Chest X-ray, AP view. Patient: 57 years old, sex F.
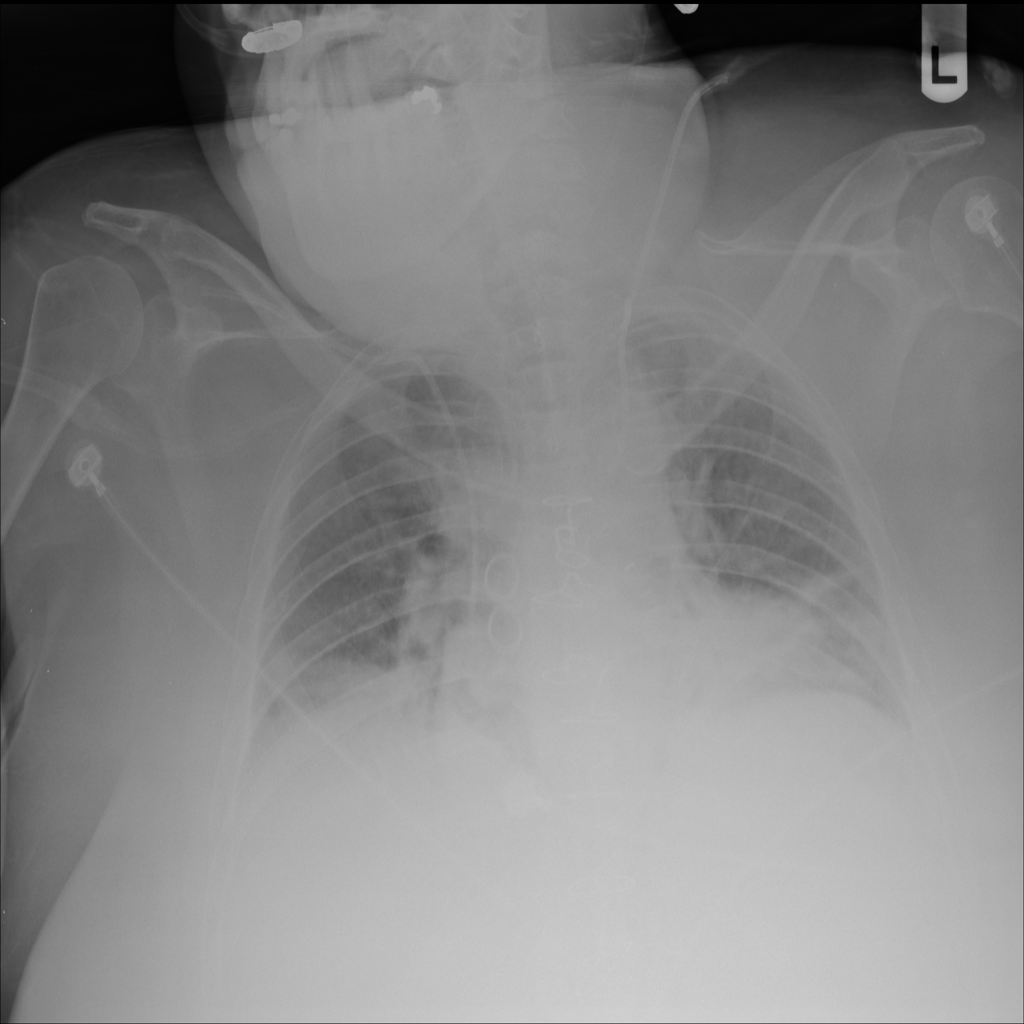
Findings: No Finding